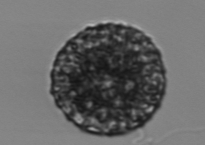
Label: Vicicitus_globosus